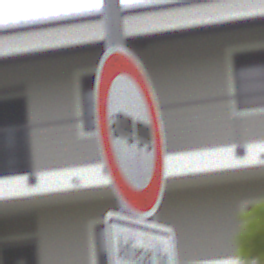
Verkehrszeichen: VerbotLastkraftwagenMitAnhaenger
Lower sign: SonstigeFahrzeugePersonengruppenFrei3
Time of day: Midday
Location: Outdoor (Urban)
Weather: Overcast
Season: NotSpecified
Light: Natural